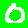
Digit: 0